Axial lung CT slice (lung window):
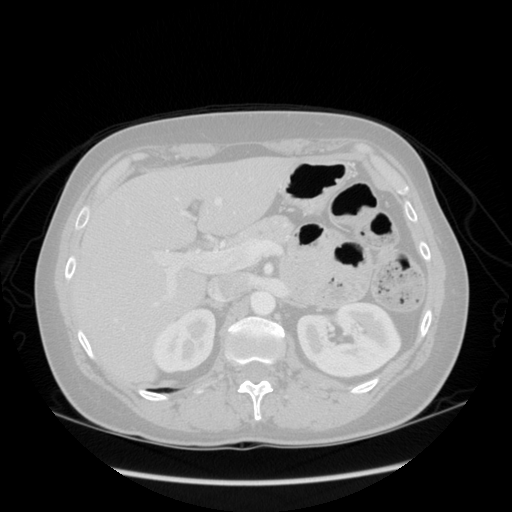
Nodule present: no